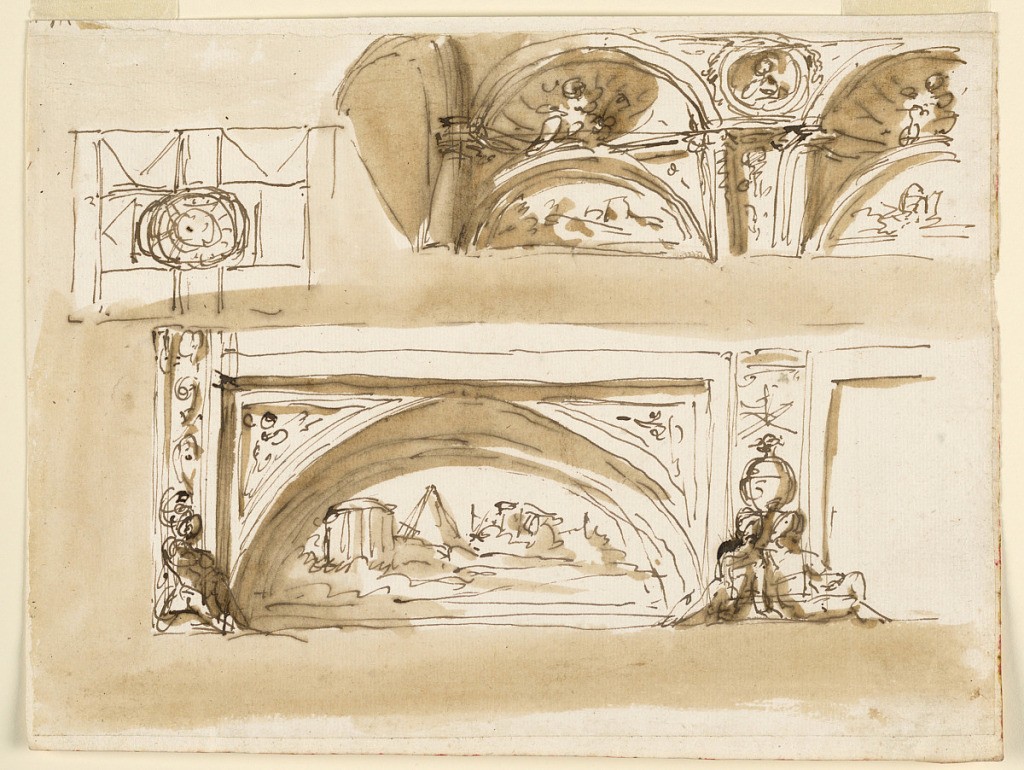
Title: Design for Ceiling Decoration
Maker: Giuseppe Barberi, Italian, 1746–1809
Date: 1746–1809
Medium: Pen and brown ink, brush and brown wash on off-white laid paper, lined
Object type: Drawing
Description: Design for Ceiling Decoration.